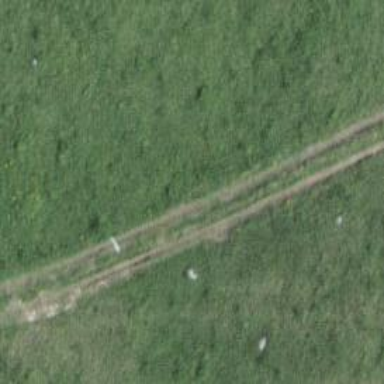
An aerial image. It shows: Track with grade 4 tracktype.